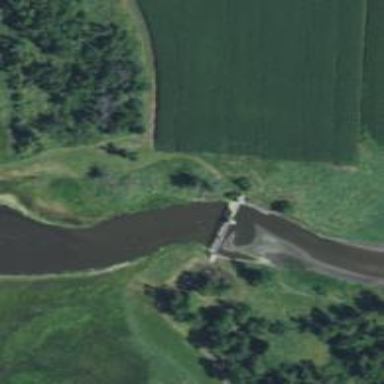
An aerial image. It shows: Dam across waterway.